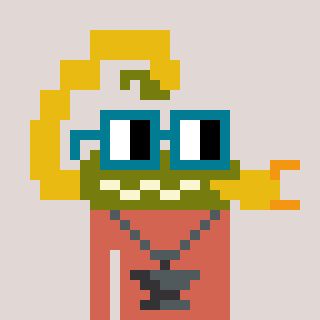
a pixel art character with square dark green glasses, a scorpion-shaped head and a peachy-colored body on a warm background